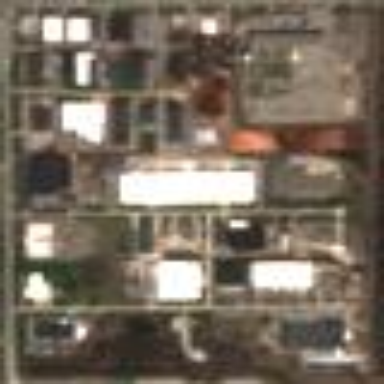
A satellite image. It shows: Industrial area.